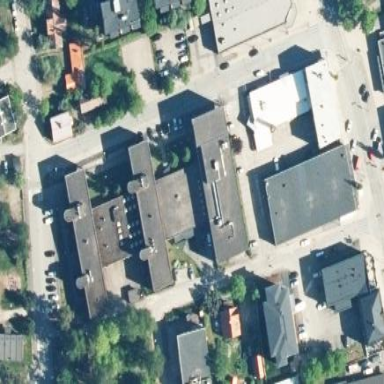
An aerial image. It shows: Town hall building.